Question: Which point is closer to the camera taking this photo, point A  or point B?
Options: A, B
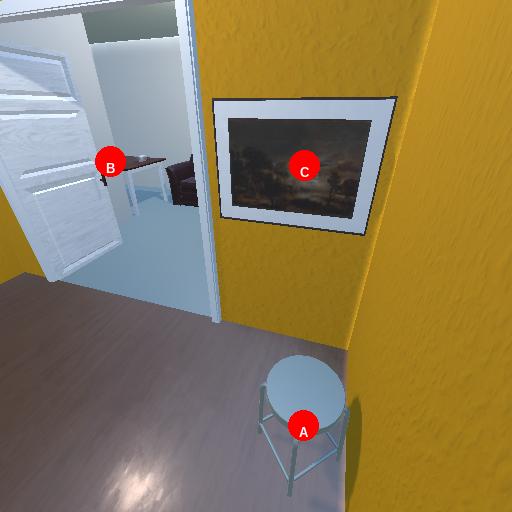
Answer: A